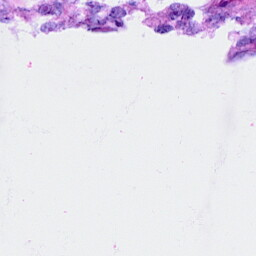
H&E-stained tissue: Breast